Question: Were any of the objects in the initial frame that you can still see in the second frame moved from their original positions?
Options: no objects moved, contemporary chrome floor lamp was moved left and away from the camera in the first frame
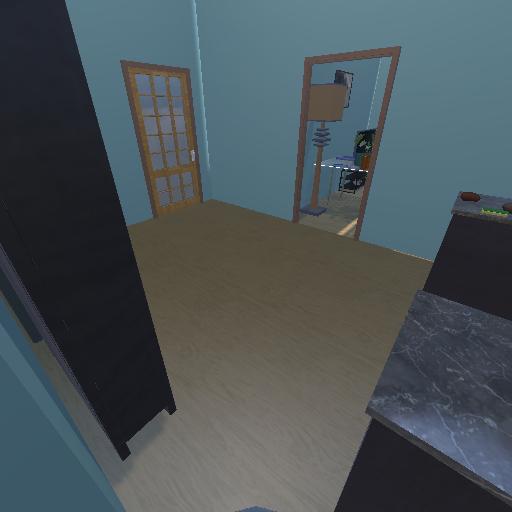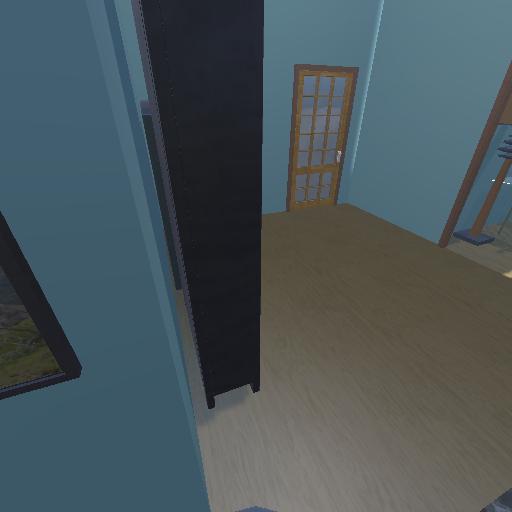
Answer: no objects moved